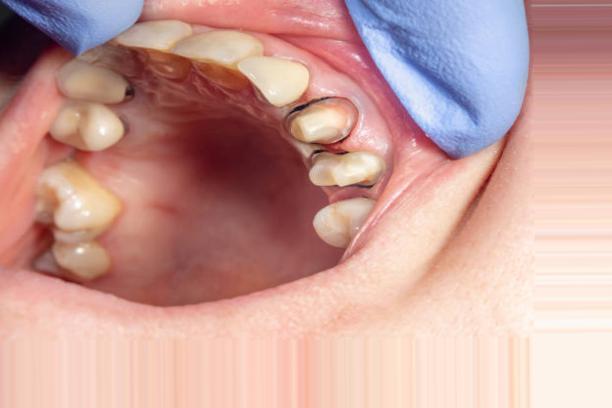
Condition: Caries